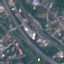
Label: Highway